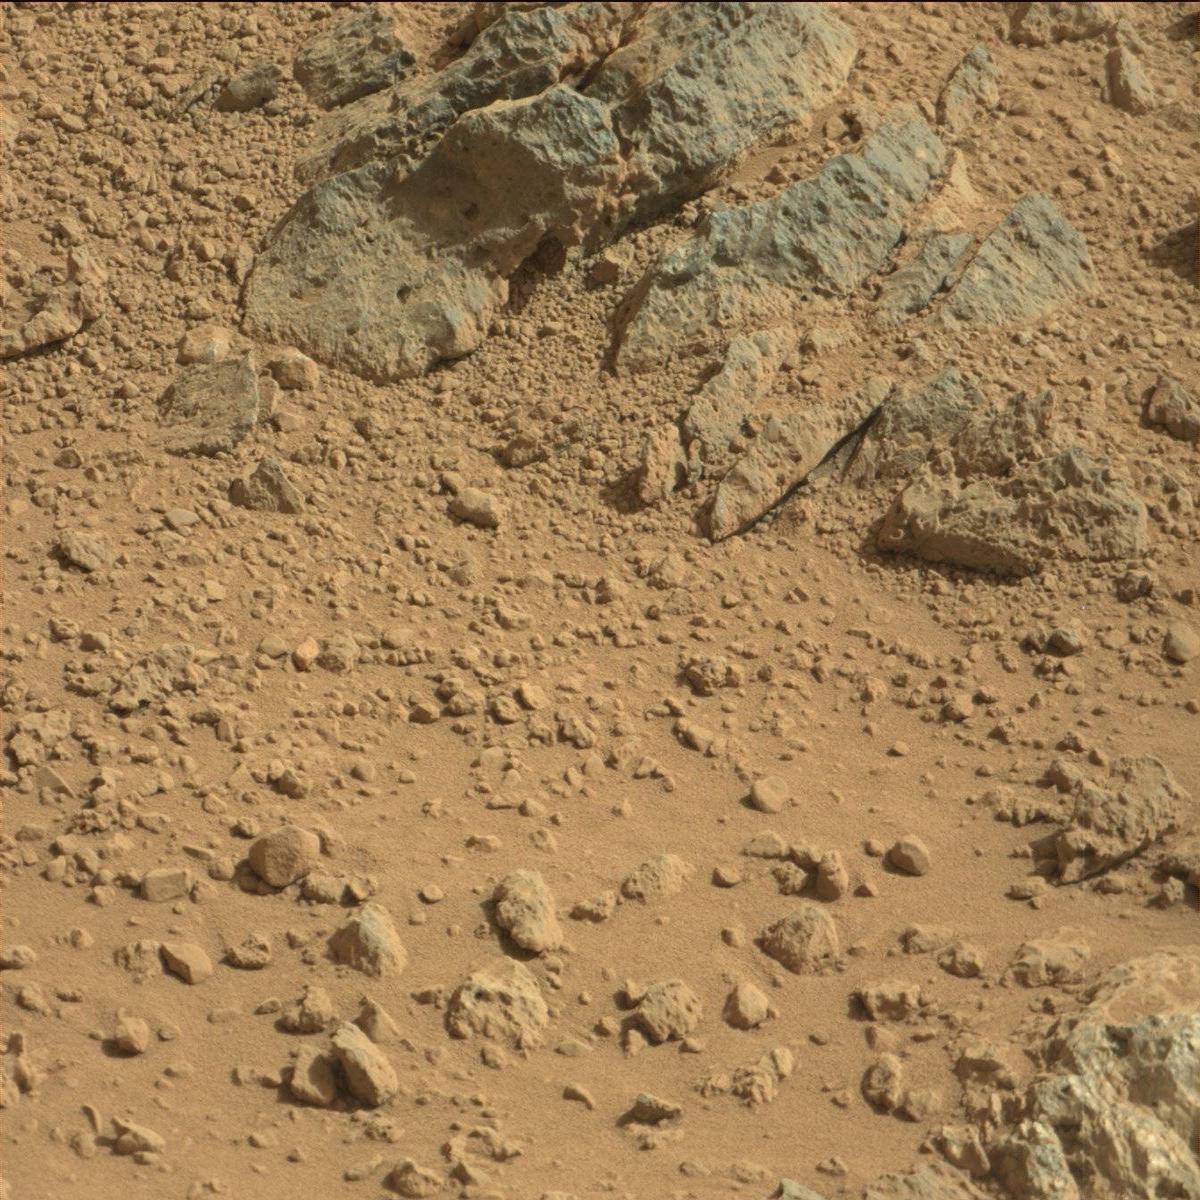
Terrain classes present: Bedrock, Sand / Soil